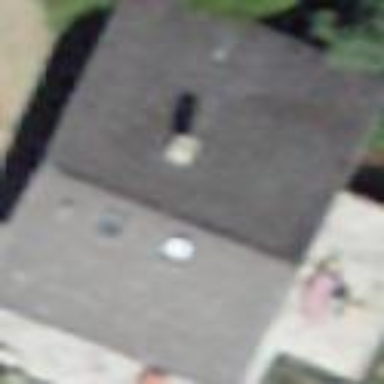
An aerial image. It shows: Building with tile roof.